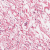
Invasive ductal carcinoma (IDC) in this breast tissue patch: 0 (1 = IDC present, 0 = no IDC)